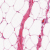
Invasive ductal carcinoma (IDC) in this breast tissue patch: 0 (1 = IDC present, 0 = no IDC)